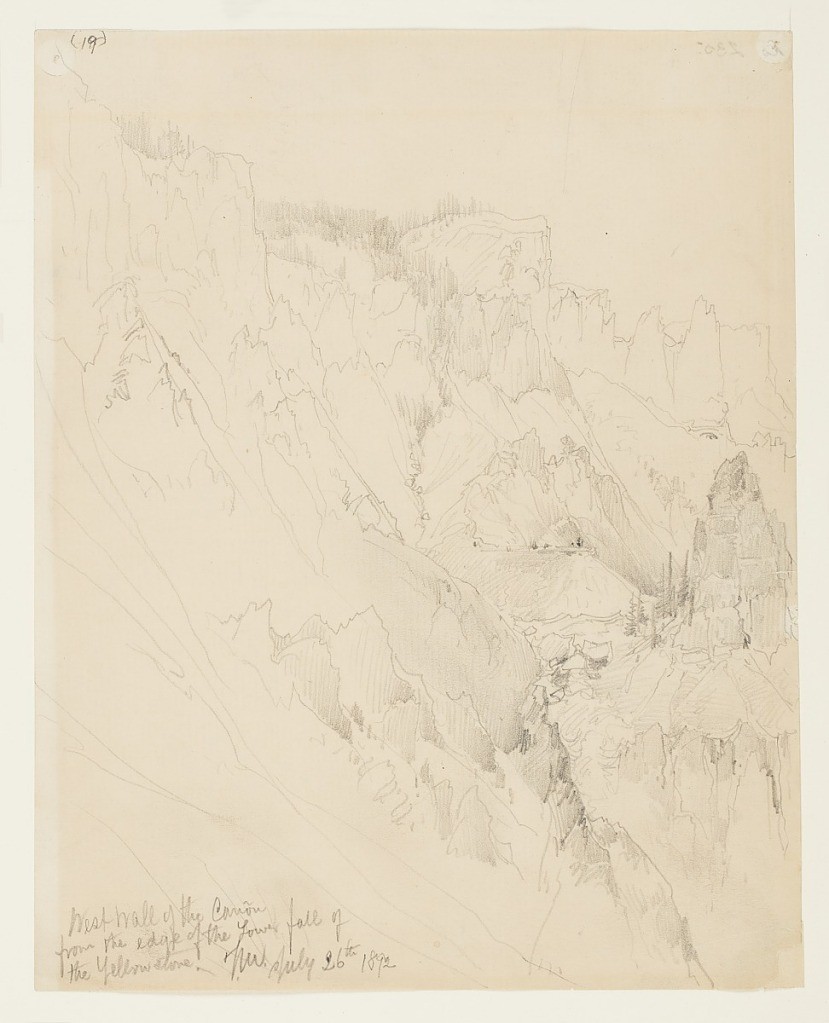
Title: West Wall of the Canyon, Yellowstone
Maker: Thomas Moran, American, b. Britain, 1837–1926
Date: July 26, 1892
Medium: Recto: Graphite on paper. Verso: Graphite on paper.
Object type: Drawing
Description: Recto: Vertical view of west wall of the canyon with stream at center, pine trees and rock formations throughout, seen from the edge of the lower fall.
Verso, in opposite direction:  Slightly sketched view of canyon landscape.